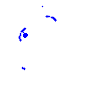
Particle: electron